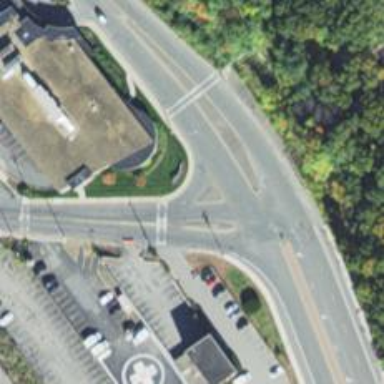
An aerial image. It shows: Asphalt road with secondary link designation.